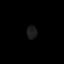
Tissue: skin
Cell type: Epithelial cells
Senescence score: 0.2748
Nuclear area (px): 127
Mean DAPI intensity: 27.433